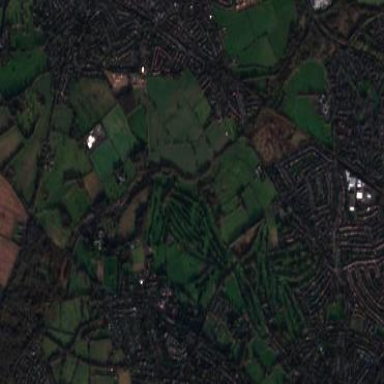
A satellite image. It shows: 18-hole golf course situated within leisure land.